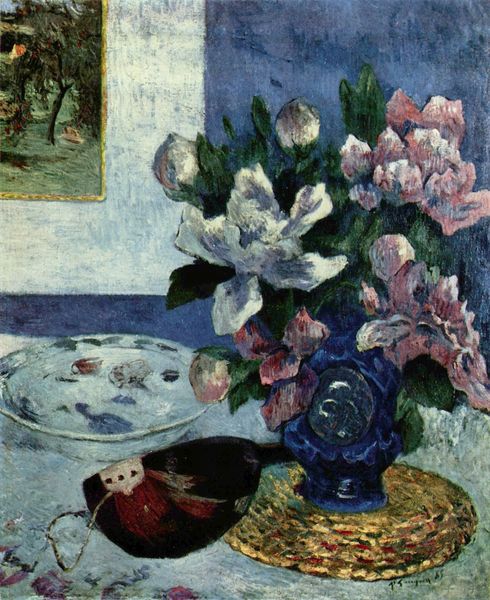
Titel: Stilleben mit Mandoline
Künstler: Paul Gauguin
Standort: Paris
Institution: Musée d'Orsay
Schlagwörter: baum, blau, blätter, gemälde, schatten, weiß, grün, impressionismus, landschaft, blume, blumen, braun, bunt, fenster, glas, hintergrund, holz, hut, licht, pastell, raum, schwarz, stroh, tisch, türkis, zimmer, blüte, blüten, rosen, rot, expressionismus, flasche, mütze, wand, band, rahmen, schale, schüssel, teller, bild, bildnis, instrument, signatur, tischdecke, tischtuch, öl, boden, interieur, schnur, decke, blatt, pflanze, pflanzen, rosa, sack, keramik, stilleben, stillleben, vase, hellblau, ruhig, leer, farbe, lila, violett, tulpen, wolle, dekor, musikinstrument, manet, strauss, still, flieder, blumenstrauß, bouquet, blühen, deckchen, maske, porzellan, glasvase, geschirr, beutel, schuh, gladiolen, bast, würfel, geige, violine, landschaftsbild, leben, pfingstrosen, balu, mandoline, lilien, untersetzer, porcellan, spielzeug, untersatz, porzellanteller, set, orchidee, kalt warm kontrast, rhododendron, magnolien, suppenteller, gambe, kork, angenehm, beruhigend, wannd, westerwald, blaue vase, tisch+, teller#, bunte schüssel, masle, blumen in vase